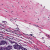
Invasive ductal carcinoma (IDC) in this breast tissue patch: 0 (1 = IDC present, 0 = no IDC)